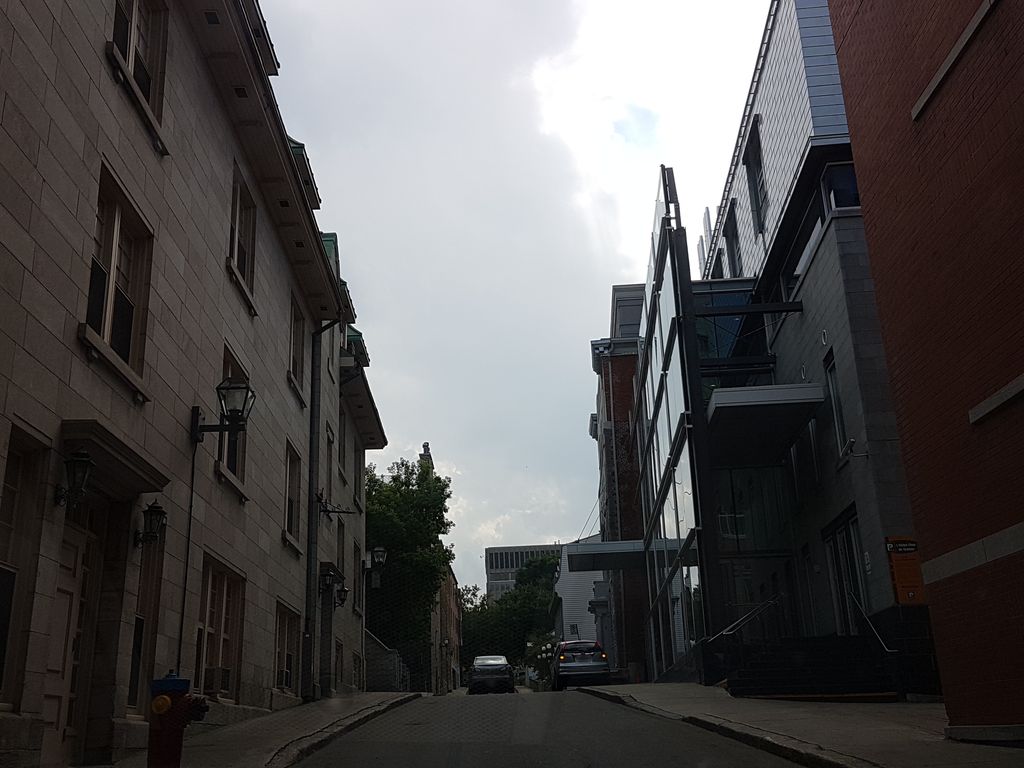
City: quebec_city